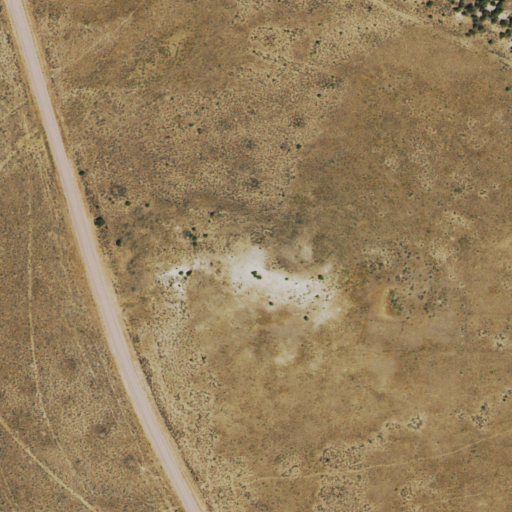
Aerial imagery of mountain in Colorado named Dry Knob containing only shrub